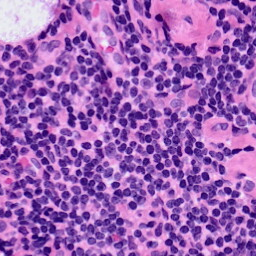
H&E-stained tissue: LymphNode